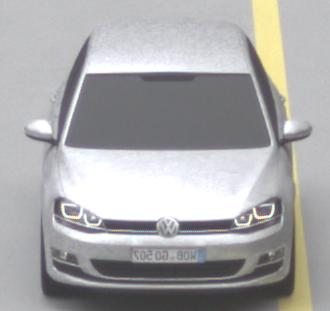
Make: VW
Model: Golf 1.2 TSI BMT
Detailed model: Golf (VII)
Model produced from: 2012/11
Model produced until: 2014/05
Doors: 3
Color: white
Road condition: dry road
Daytime: morning or afternoon
Contrast: low contrast